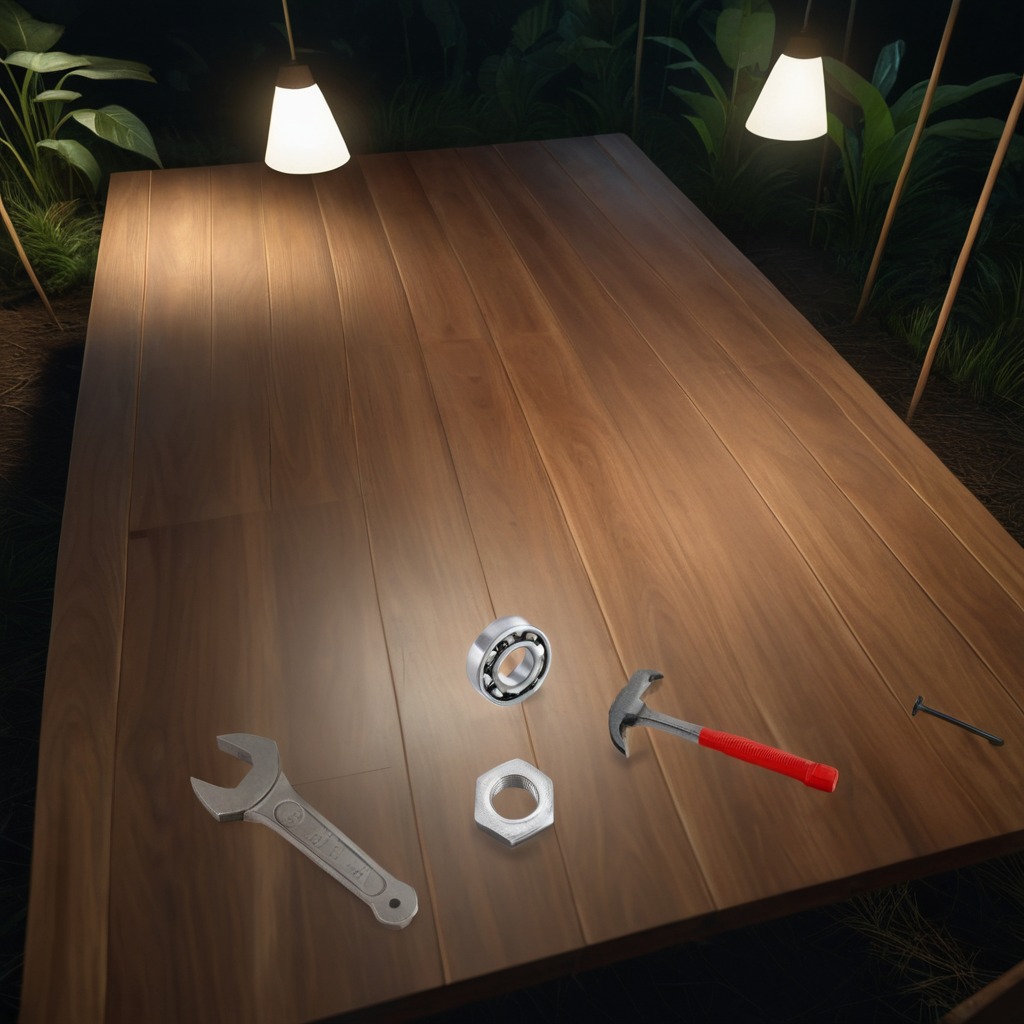
A metal ball bearing, a hammer, an iron nail, a metal nut, and a wrench are lying on the wooden table inside a jungle field workshop tent at night.